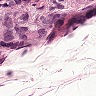
Metastatic tissue present: yes